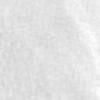
Label: no_change